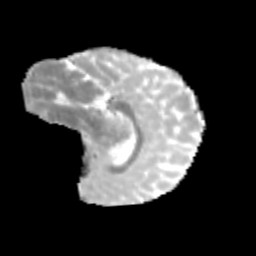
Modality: MD
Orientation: sagittal
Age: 11
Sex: female
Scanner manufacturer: siemens
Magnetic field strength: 3 T
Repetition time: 3.8 s
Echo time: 0.07 s